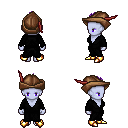
a pixel art fantasy rpg character, female body template, dark elf, purple skin, gray robe, magenta pants, purple mohawk hairstyle, leather cap, gold boots, four views (front, back, left, right), 2x2 character sprite sheet, small pixel art, hard edges, no anti-aliasing